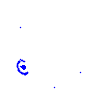
Particle: electron